Question: As i want to implement a to my i Designed a control like this
'''
<Border x:Name="Border1" CornerRadius="{Binding CornerRadius,Mode=TwoWay}" >
<Image x:Name="ImageSource1" Background="Transparent" >

</Border>
<Border x:Name="MaskBorder1" BorderBrush="White" CornerRadius="{Binding CornerRadius,Mode=TwoWay}" BorderThickness="3" />
'''
But am getting an with .

Anybody have an idea to fill up corners with the ?
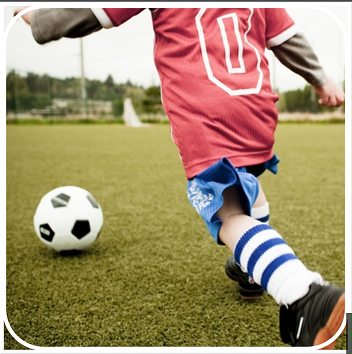
Answer: Just clip the Image, here is a snippet I use
'''
<Image
Width="96"
Height="96"
Stretch="UniformToFill"
HorizontalAlignment="Left"
VerticalAlignment="Top">
<Image.Clip>
<EllipseGeometry
Center="48,48"
RadiusX="48"
RadiusY="48" />
</Image.Clip>

'''
To make it work, you need to set Center, RadiusX and RadiusY to half the image size.